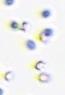
Label: Phaeocystis